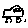
Label: car